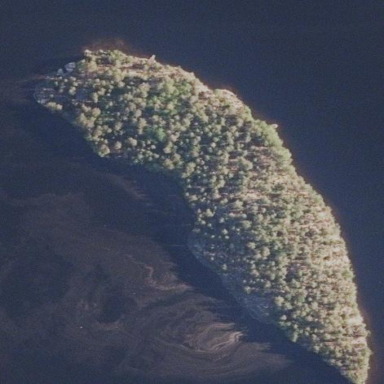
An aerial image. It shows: Islet.